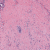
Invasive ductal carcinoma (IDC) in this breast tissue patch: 1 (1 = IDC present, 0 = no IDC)